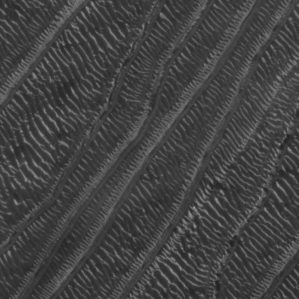
Label: frost